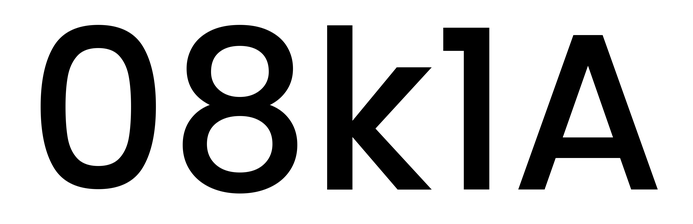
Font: Poppins-Medium